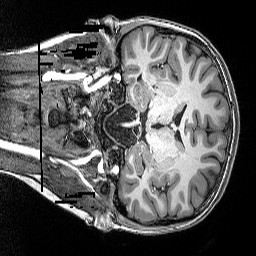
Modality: T1w
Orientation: coronal
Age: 18
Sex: female